Question: There is concept of my JavaFX applictions:

All screens in one 'ScrollPane'.
For example, if user click on button "Options" in 'loginScreen' i want to animate Y-value of 'ViewPort' to move it to 'optionsScreen'.
How can i programmatically move 'viewport' of ScrollPane with smooth animation?
Or you can offer better idea?
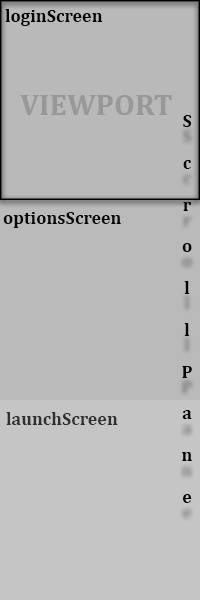
Answer: > How can I programmatically move viewport of ScrollPane with smooth animation?
You can use a combination of <URL> to perform a smooth animation of scrolling.
Here is a simple application where you I have three sections
- - -
I am changing the 'vvalue' of the ScrollPane through a 'Timeline' on the action of the button.
The vvalue can have a value between , so you may have to do your own calculations to find the exact value which you want to be assigned to it.
The <URL>'.
The <URL> for the complete timeline is set at '500 milliseconds'. You may or it depending on the time you want the animation to run.
'''
import javafx.animation.KeyFrame;
import javafx.animation.KeyValue;
import javafx.animation.Timeline;
import javafx.application.Application;
import javafx.geometry.Insets;
import javafx.geometry.Pos;
import javafx.scene.Scene;
import javafx.scene.control.*;
import javafx.scene.layout.HBox;
import javafx.scene.layout.StackPane;
import javafx.scene.layout.VBox;
import javafx.scene.paint.Color;
import javafx.scene.shape.Rectangle;
import javafx.stage.Stage;
import javafx.util.Duration;
public class Main extends Application {
// For just adjusting the center rectangle w.r.t ScrollPane
private final int ADJUSTMENT_RATIO = 175;
@Override
public void start(Stage stage) {
Rectangle topRegion = new Rectangle(300, 300, Color.ALICEBLUE);
StackPane top = new StackPane(topRegion, new Label("Top"));
Rectangle centerRegion = new Rectangle(300, 300, Color.GOLDENROD);
StackPane center = new StackPane(centerRegion, new Label("center"));
Rectangle bottomRegion = new Rectangle(300, 300, Color.BISQUE);
StackPane bottom = new StackPane(bottomRegion, new Label("bottom"));
Button topButton = new Button("Top");
Button centerButton = new Button("Center");
Button bottomButton = new Button("Bottom");
HBox buttonBox = new HBox(15, topButton, centerButton, bottomButton);
buttonBox.setPadding(new Insets(20));
buttonBox.setAlignment(Pos.CENTER);
final VBox root = new VBox();
root.setSpacing(10);
root.setPadding(new Insets(10, 10, 10, 10));
root.getChildren().addAll(top, center, bottom);
ScrollPane scrollRoot = new ScrollPane(root);
Scene scene = new Scene(new VBox(buttonBox, scrollRoot));
stage.setTitle("Market");
stage.setWidth(350);
stage.setHeight(400);
stage.setScene(scene);
stage.show();
topButton.setOnAction(event -> {
final Timeline timeline = new Timeline();
final KeyValue kv = new KeyValue(scrollRoot.vvalueProperty(), 0.0);
final KeyFrame kf = new KeyFrame(Duration.millis(500), kv);
timeline.getKeyFrames().add(kf);
timeline.play();
});
centerButton.setOnAction(event -> {
final Timeline timeline = new Timeline();
final KeyValue kv = new KeyValue(scrollRoot.vvalueProperty(), (top.getBoundsInLocal().getHeight() + ADJUSTMENT_RATIO) / root.getHeight());
final KeyFrame kf = new KeyFrame(Duration.millis(500), kv);
timeline.getKeyFrames().add(kf);
timeline.play();
});
bottomButton.setOnAction(event -> {
final Timeline timeline = new Timeline();
final KeyValue kv = new KeyValue(scrollRoot.vvalueProperty(), 1.0);
final KeyFrame kf = new KeyFrame(Duration.millis(500), kv);
timeline.getKeyFrames().add(kf);
timeline.play();
});
}
public static void main(String[] args) {
launch(args);
}
}
'''